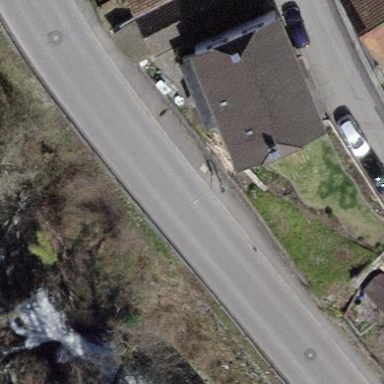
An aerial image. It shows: Half-hipped roof house.